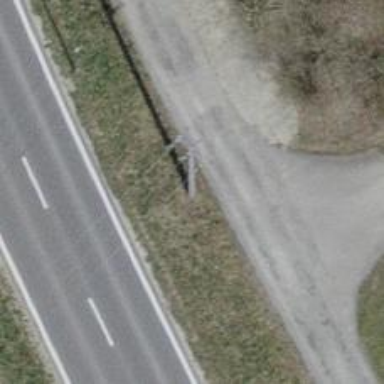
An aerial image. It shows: Minor power line with three cables.